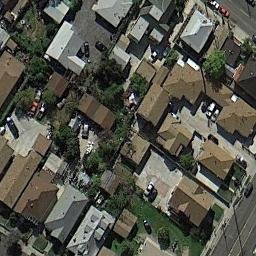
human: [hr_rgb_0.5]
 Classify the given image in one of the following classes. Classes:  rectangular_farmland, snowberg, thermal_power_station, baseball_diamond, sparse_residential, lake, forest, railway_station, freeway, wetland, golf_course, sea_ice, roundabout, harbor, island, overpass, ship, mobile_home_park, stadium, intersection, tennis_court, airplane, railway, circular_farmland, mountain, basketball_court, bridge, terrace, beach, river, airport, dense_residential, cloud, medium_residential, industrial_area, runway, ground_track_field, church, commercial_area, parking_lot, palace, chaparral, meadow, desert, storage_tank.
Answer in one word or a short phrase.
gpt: dense_residential